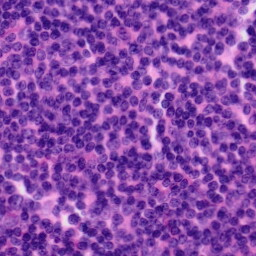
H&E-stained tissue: Tonsil